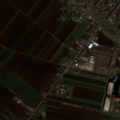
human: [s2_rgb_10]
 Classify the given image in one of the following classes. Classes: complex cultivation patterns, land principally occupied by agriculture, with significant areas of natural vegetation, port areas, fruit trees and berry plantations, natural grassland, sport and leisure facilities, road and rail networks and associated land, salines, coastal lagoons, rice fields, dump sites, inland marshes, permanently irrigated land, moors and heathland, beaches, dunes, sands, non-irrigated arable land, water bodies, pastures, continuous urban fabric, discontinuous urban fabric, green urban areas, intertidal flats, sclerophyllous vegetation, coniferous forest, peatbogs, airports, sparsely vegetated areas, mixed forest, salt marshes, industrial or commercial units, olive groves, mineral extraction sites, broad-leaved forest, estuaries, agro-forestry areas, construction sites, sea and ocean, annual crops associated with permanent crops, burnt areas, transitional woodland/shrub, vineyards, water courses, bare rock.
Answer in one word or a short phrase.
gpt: discontinuous urban fabric, industrial or commercial units, non-irrigated arable land